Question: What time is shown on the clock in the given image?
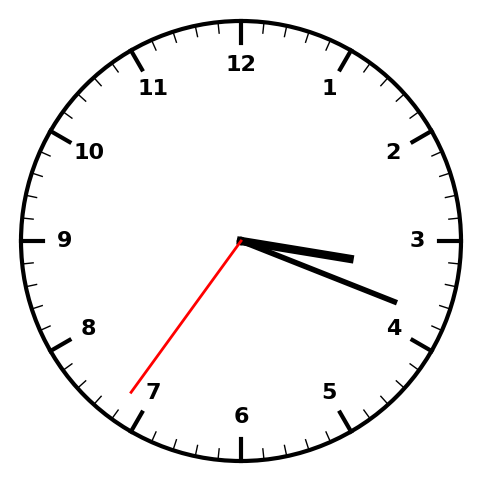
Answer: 03:18:36